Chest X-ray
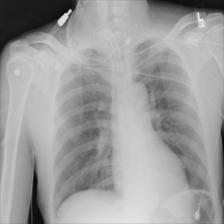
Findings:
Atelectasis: negative
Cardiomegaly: negative
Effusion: negative
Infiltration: negative
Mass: negative
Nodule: negative
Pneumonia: negative
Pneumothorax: negative
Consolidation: negative
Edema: negative
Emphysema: negative
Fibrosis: negative
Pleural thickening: negative
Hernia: negative